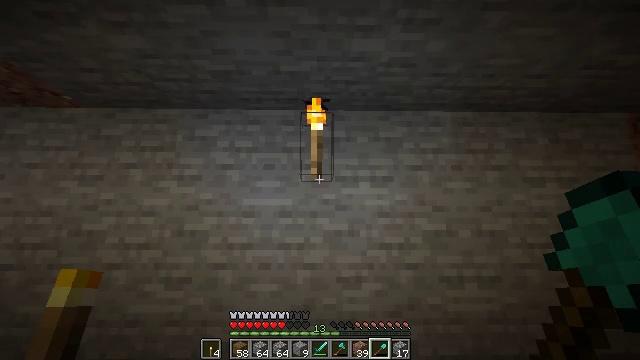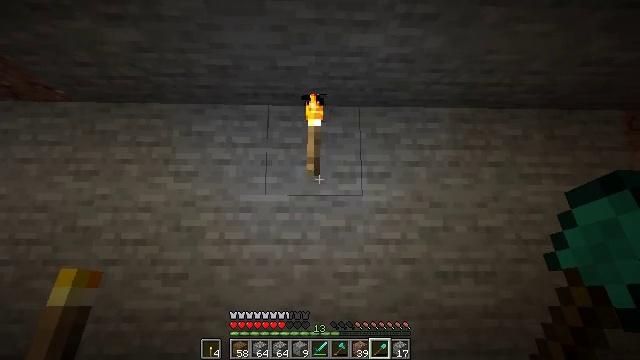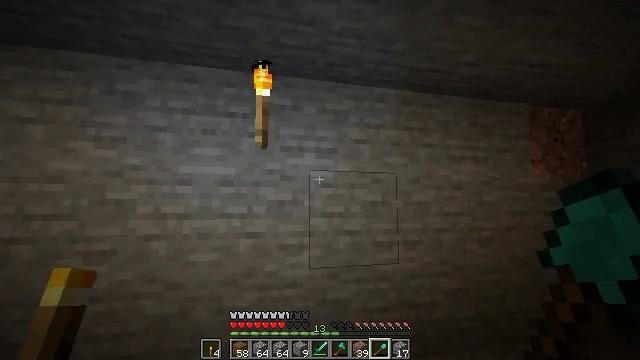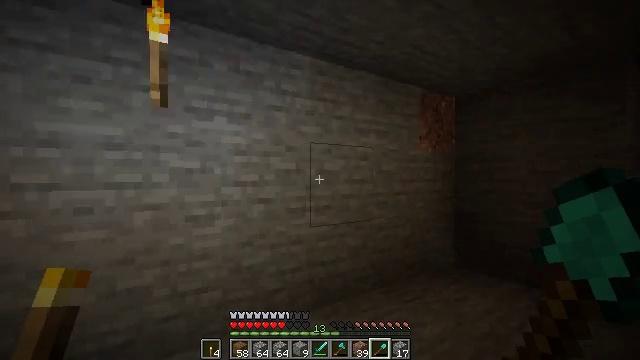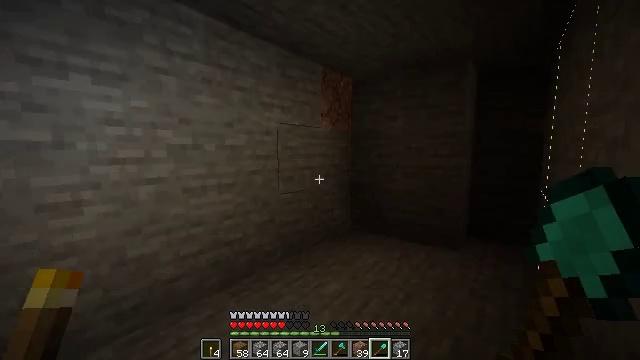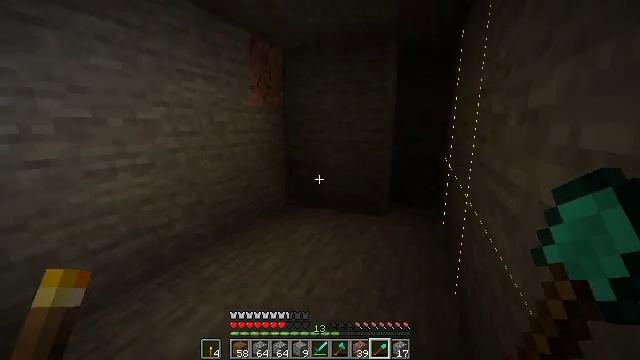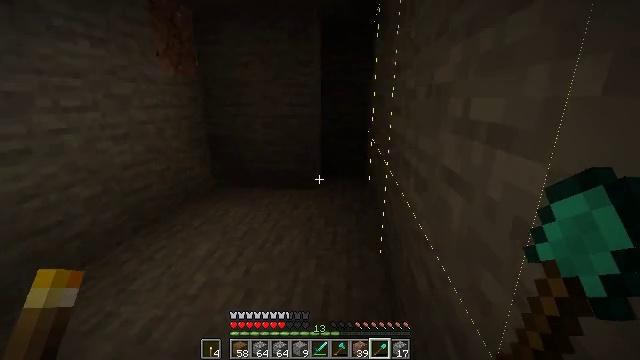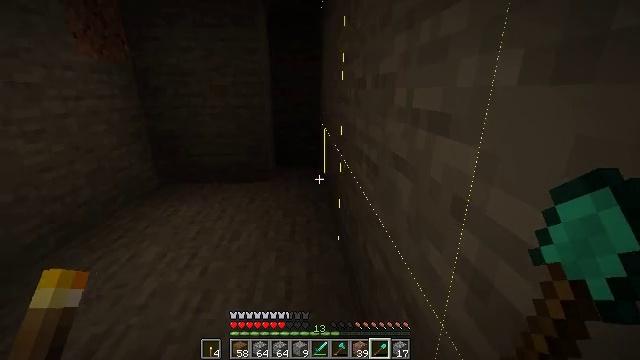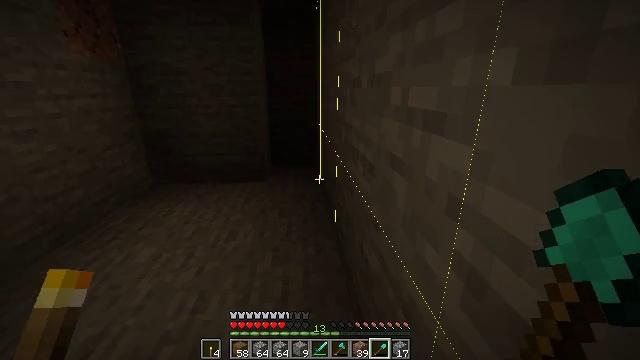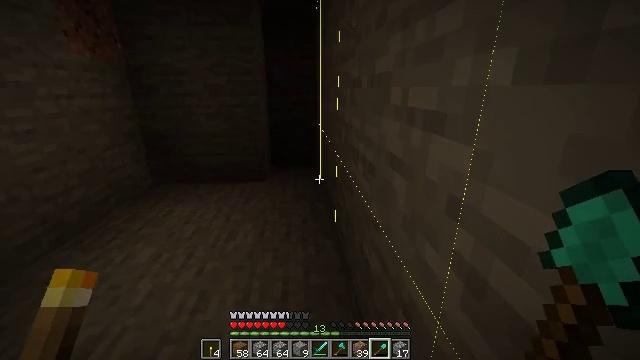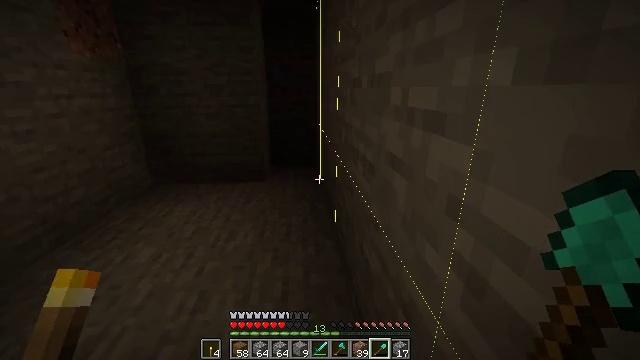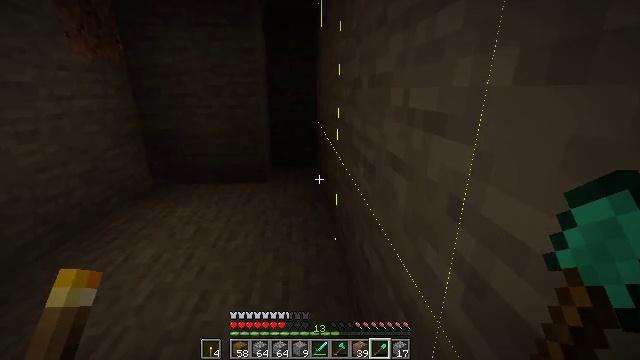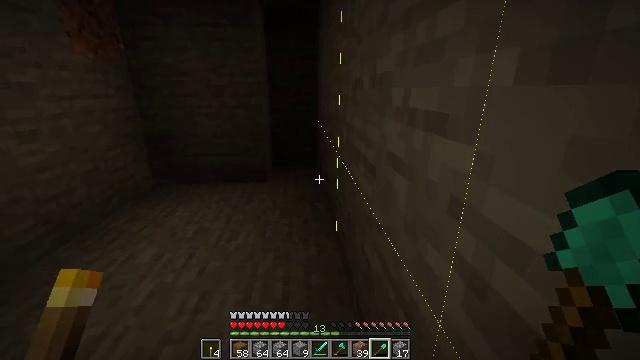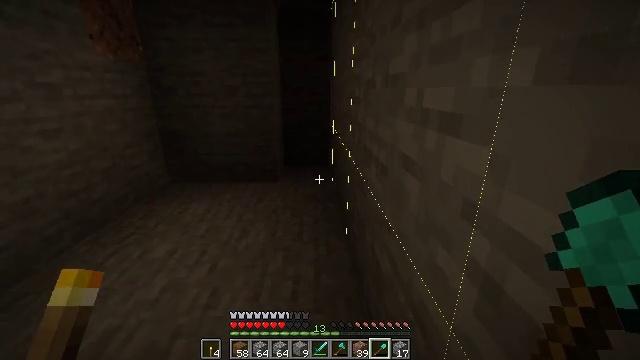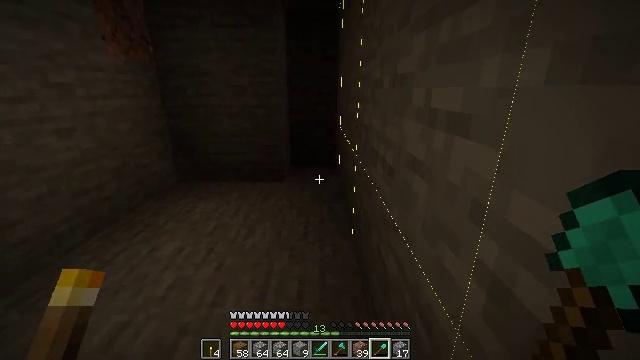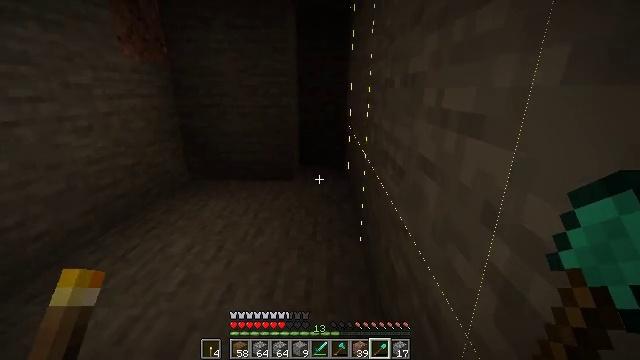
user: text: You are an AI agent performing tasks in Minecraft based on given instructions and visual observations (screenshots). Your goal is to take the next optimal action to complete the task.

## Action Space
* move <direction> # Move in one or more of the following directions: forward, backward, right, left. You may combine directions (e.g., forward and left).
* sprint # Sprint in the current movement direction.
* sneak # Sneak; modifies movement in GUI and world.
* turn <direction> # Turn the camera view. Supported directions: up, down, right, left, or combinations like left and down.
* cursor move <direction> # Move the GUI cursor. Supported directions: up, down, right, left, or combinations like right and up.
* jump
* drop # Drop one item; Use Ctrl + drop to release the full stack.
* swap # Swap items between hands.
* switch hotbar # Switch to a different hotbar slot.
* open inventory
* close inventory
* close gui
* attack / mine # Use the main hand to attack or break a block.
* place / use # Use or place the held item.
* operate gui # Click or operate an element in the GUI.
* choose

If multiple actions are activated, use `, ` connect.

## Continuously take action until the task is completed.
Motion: motion action
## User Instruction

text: Destroy the wall torch to gather it.
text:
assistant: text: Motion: no_op
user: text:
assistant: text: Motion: turn right and down
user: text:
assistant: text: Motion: turn right and down
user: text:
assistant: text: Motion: turn right and down
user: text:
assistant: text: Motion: turn right and down
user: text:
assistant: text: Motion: turn right and down
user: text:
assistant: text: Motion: turn right and down
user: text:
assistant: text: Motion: no_op
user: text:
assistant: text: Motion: no_op
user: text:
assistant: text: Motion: no_op
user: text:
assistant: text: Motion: no_op
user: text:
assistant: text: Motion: no_op
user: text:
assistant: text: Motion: turn left
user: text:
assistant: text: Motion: turn left
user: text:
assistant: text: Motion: turn left
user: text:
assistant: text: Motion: turn left
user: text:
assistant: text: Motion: no_op
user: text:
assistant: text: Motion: move forward, turn left
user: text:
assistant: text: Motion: move forward, turn left
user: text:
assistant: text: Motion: turn left and down
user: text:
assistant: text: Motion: turn left
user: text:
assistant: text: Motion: turn left
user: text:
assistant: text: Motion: turn left
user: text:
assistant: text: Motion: turn left and up
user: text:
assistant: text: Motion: turn left and up
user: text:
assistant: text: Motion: no_op
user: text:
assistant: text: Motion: no_op
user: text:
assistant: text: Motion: no_op
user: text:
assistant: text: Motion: move forward
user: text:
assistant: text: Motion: move forward